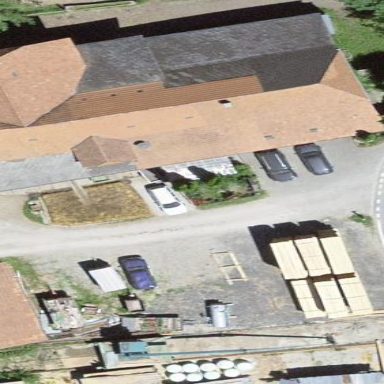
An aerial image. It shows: Farm building.